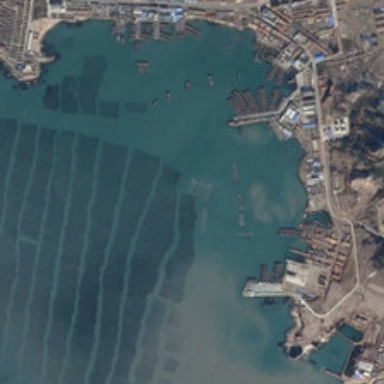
Many boats are in a port near many buildings .